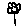
Label: flower